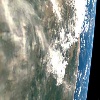
Label: land